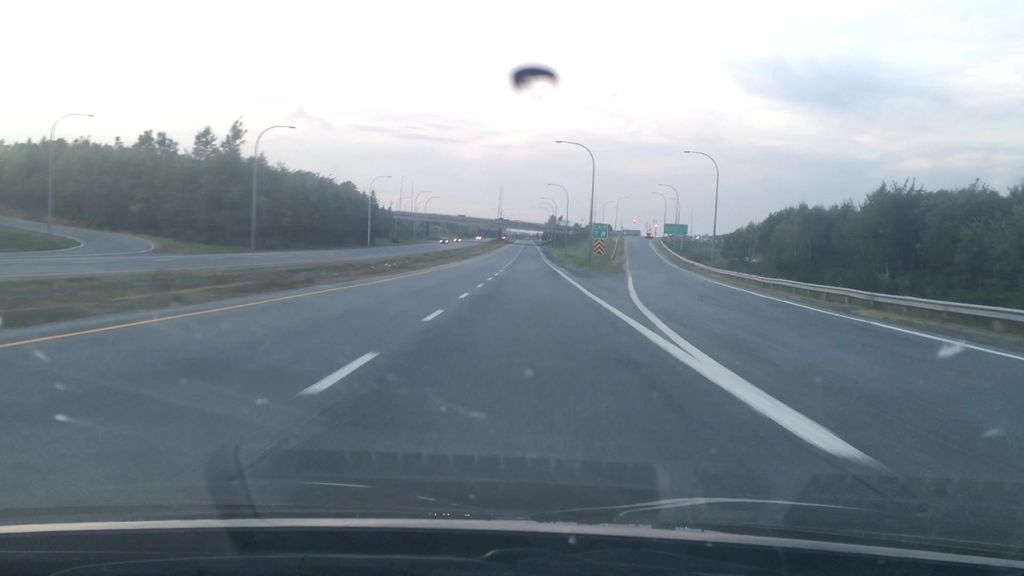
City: halifax